已知点$A(-3,-1)$，$B(-2,2)$，点$C$在$x$轴上，且$\triangle ABC$是直角三角形，$\angle ABC=\dfrac{\pi}{2}$．

\vspace{0.2cm}
\noindent (1)求点$C$的坐标；
\noindent (2)求$\triangle ABC$的面积；
\noindent (3)求斜边上的中线所在直线的方程．
【解答】
bf{【答案】} (1)$C(4,0)$ (2)$10$ (3)$x+y=0$．

\vspace{0.2cm}
\noindent \textbf{【分析】} （1）设出$C$点坐标$C(m,0)$，利用垂直，转化为斜率之积为$-1$即可求出$m$的值；
\noindent （2）求出两直角边长，代入三角形面积公式即可；
\noindent （3）写出$AC$中点$E$的坐标，利用直线的点斜式方程即可求出斜边中线所在直线方程．

\vspace{0.2cm}
\noindent \textbf{【详解】} （1）设$C(m,0)$．因为$\angle ABC=\dfrac{\pi}{2}$，所以$AB\perp BC$，
显然$m\neq -2$，则$k_{AB}\cdot k_{BC}=-1$．
因为$k_{AB}=\dfrac{-1-2}{-3-(-2)}=3$，$k_{BC}=\dfrac{2-0}{-2-m}=-\dfrac{2}{2+m}$，
所以$3\times\left(-\dfrac{2}{2+m}\right)=-1$，解得$m=4$，则$C(4,0)$．

\vspace{0.2cm}
\noindent （2）$|AB|=\sqrt{10}$，$|BC|=2\sqrt{10}$，
$\triangle ABC$的面积为$\dfrac{1}{2}\cdot|AB|\cdot|BC|=10$．

\vspace{0.2cm}
\noindent （3）记$AC$的中点为$E$，则$E\left(\dfrac{1}{2},-\dfrac{1}{2}\right)$．
直线$BE$的斜率为$\dfrac{2-\left(-\dfrac{1}{2}\right)}{-2-\dfrac{1}{2}}=-1$，
直线$BE$的方程为$y=-(x+2)+2$，即$x+y=0$，
所以斜边上的中线所在直线的方程为$x+y=0$．

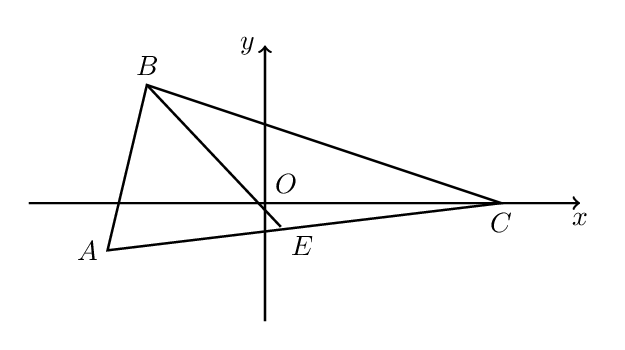